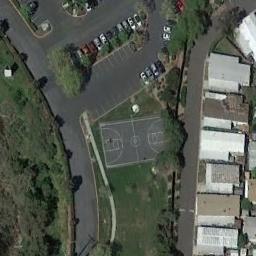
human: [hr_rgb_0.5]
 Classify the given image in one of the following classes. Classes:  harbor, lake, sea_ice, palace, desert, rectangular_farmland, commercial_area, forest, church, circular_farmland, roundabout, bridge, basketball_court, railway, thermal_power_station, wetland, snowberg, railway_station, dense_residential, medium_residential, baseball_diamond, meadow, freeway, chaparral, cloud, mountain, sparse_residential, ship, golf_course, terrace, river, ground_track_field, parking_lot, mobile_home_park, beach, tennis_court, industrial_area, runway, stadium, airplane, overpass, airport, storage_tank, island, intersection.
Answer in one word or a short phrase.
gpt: basketball_court